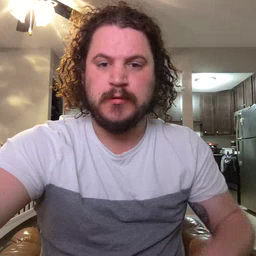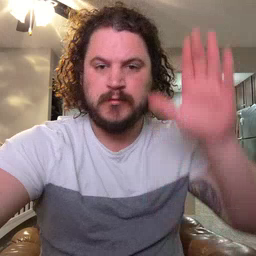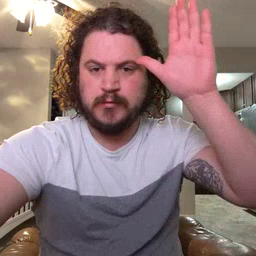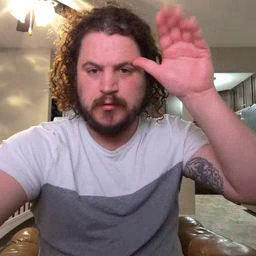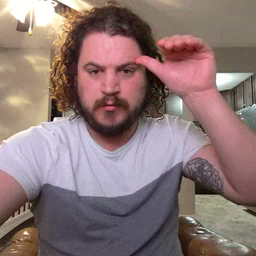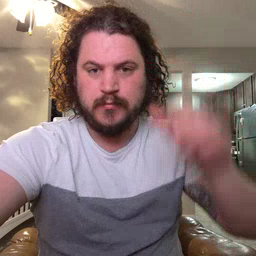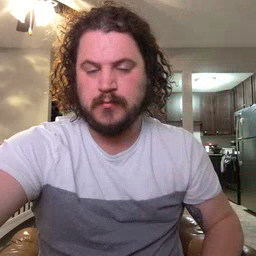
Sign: donkey